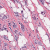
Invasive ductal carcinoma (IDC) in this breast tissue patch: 0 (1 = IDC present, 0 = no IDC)